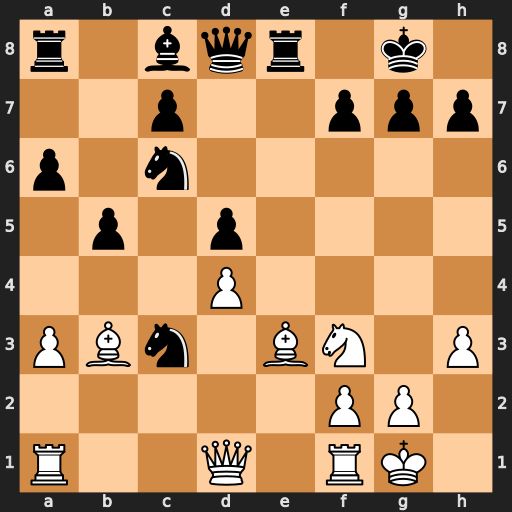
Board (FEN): r1bqr1k1/2p2ppp/p1n5/1p1p4/3P4/PBn1BN1P/5PP1/R2Q1RK1
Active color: w
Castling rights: -
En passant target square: -
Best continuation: Qc2 Na5 Qxc3